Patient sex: M
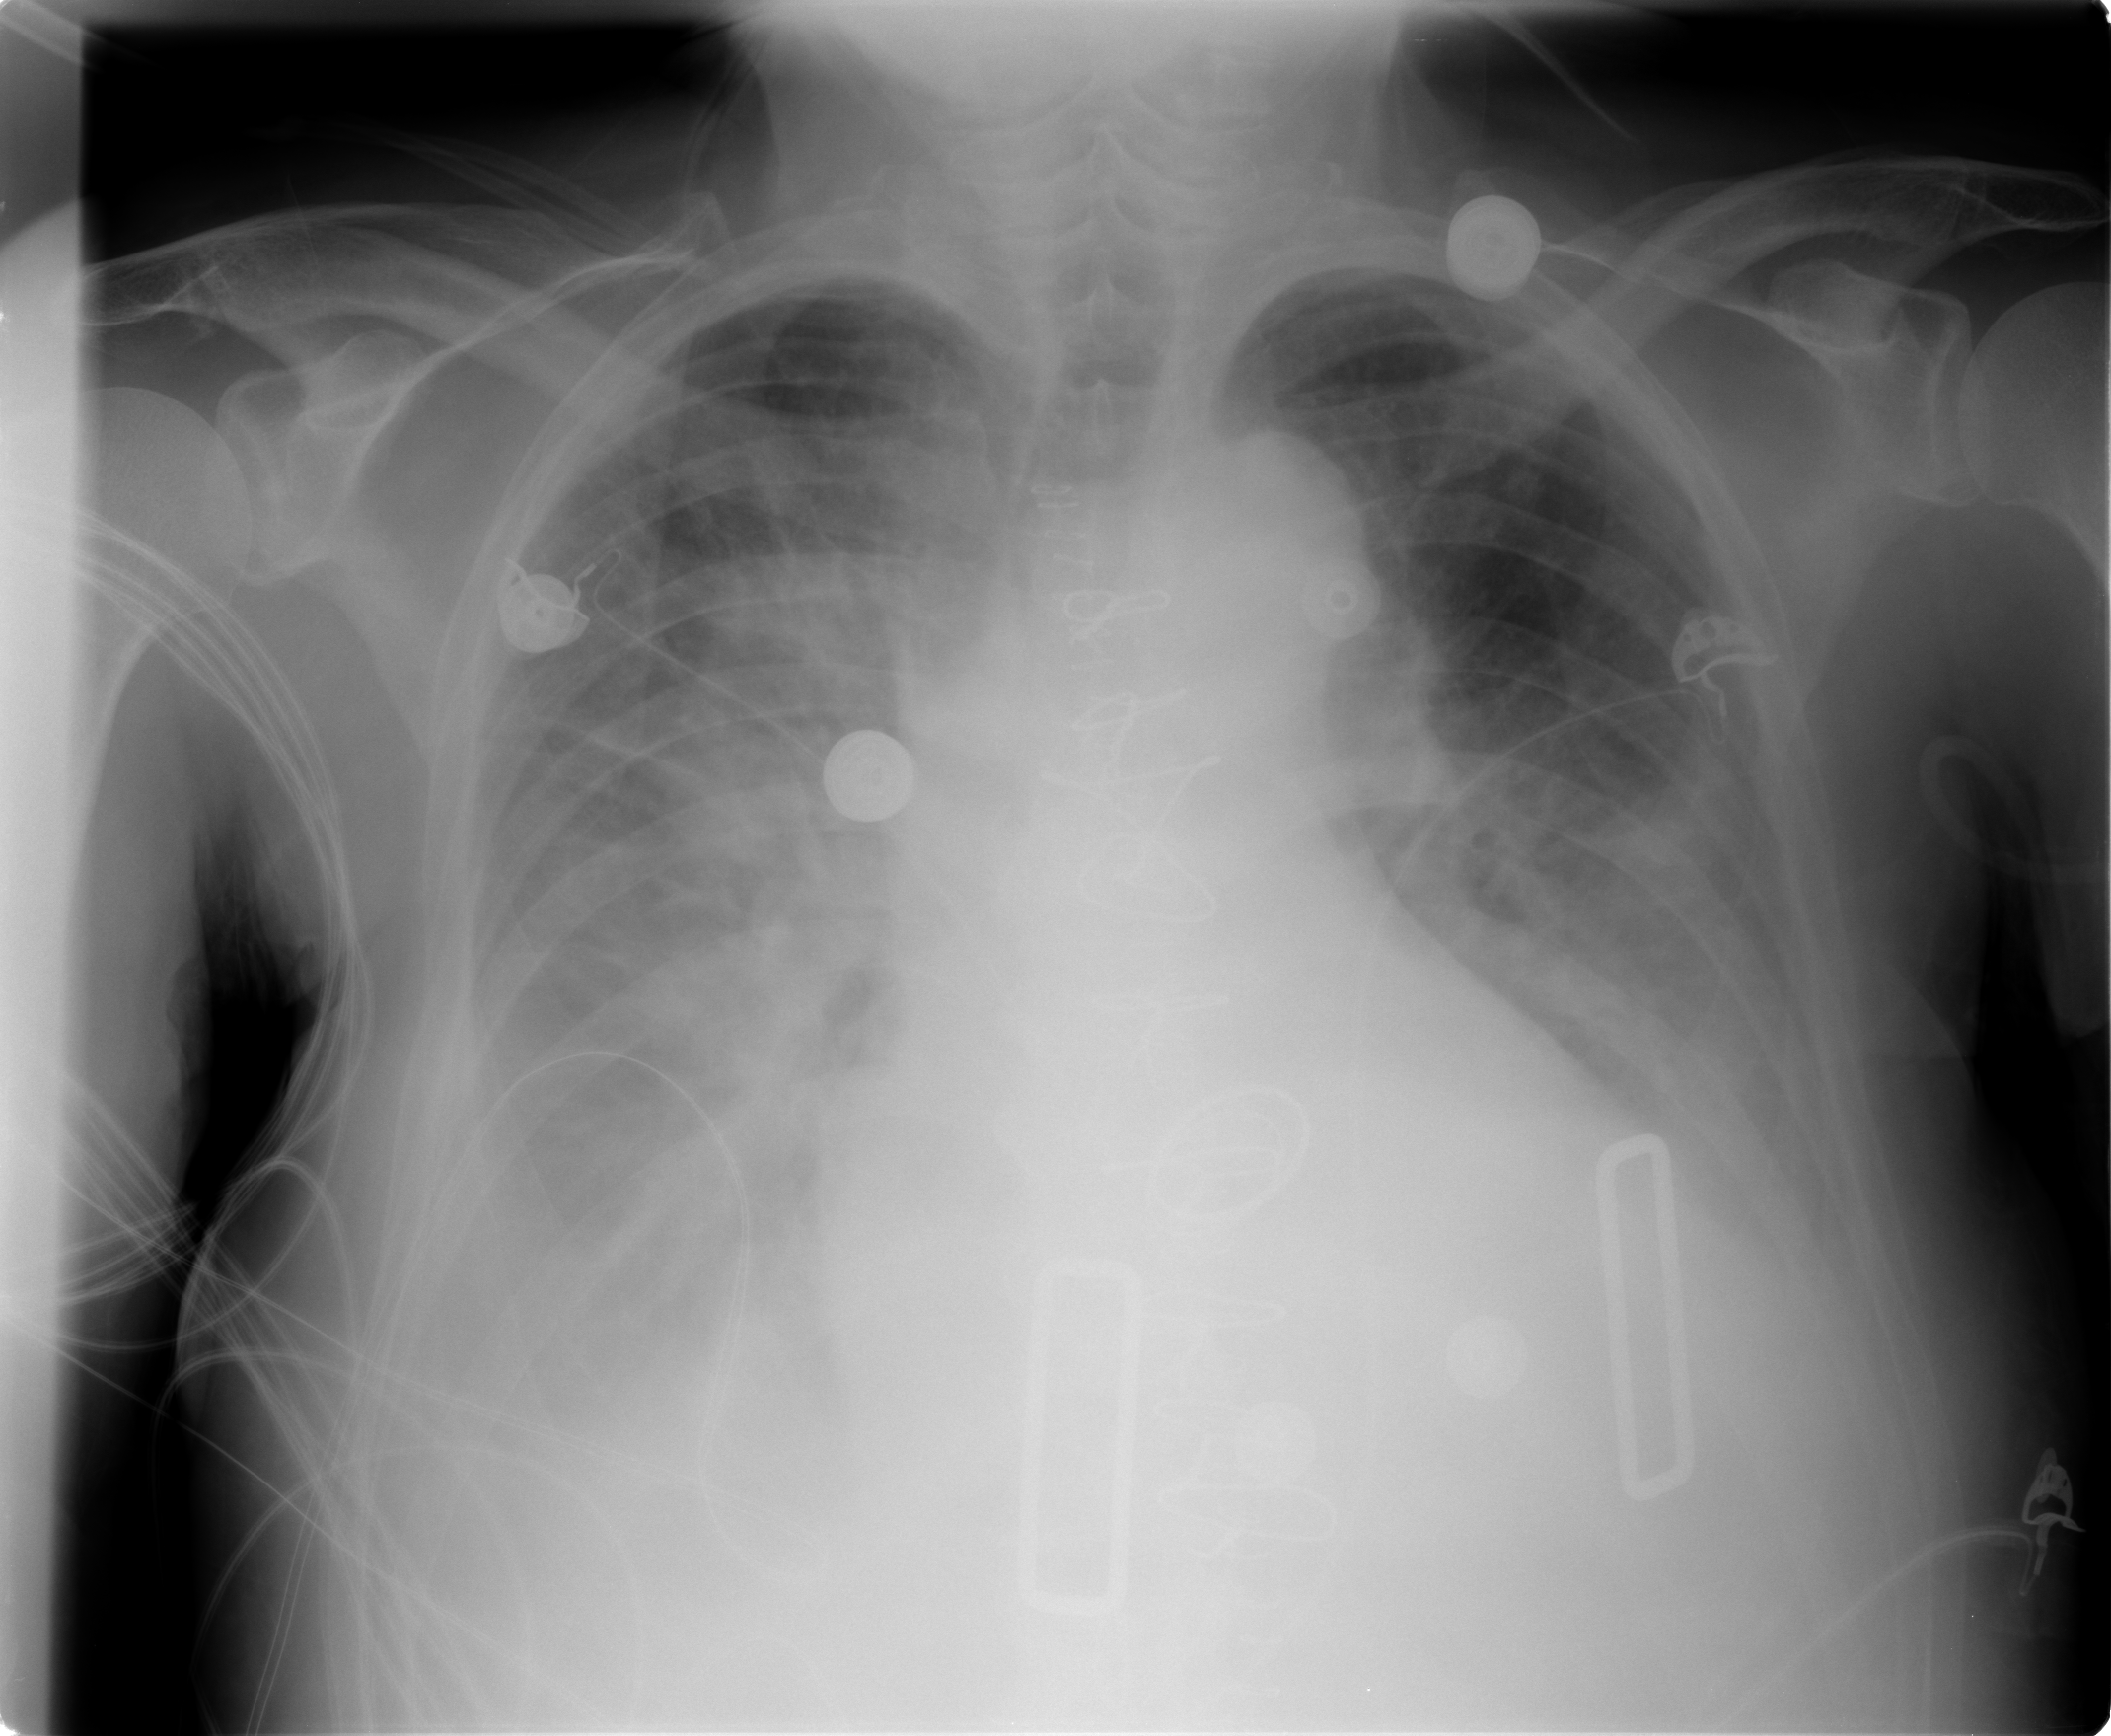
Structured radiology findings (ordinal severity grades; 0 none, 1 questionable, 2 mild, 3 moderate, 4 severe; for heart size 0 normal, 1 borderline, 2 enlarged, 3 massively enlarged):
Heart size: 2
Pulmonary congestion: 2
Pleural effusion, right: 3
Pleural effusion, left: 3
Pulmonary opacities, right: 3
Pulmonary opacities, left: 2
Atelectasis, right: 2
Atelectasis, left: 2